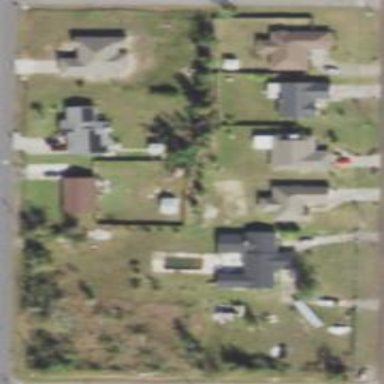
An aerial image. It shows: This residential area consists of single-family homes.